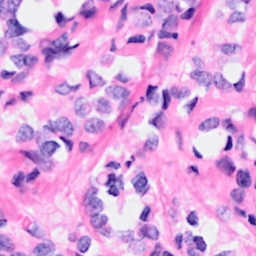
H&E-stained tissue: Breast